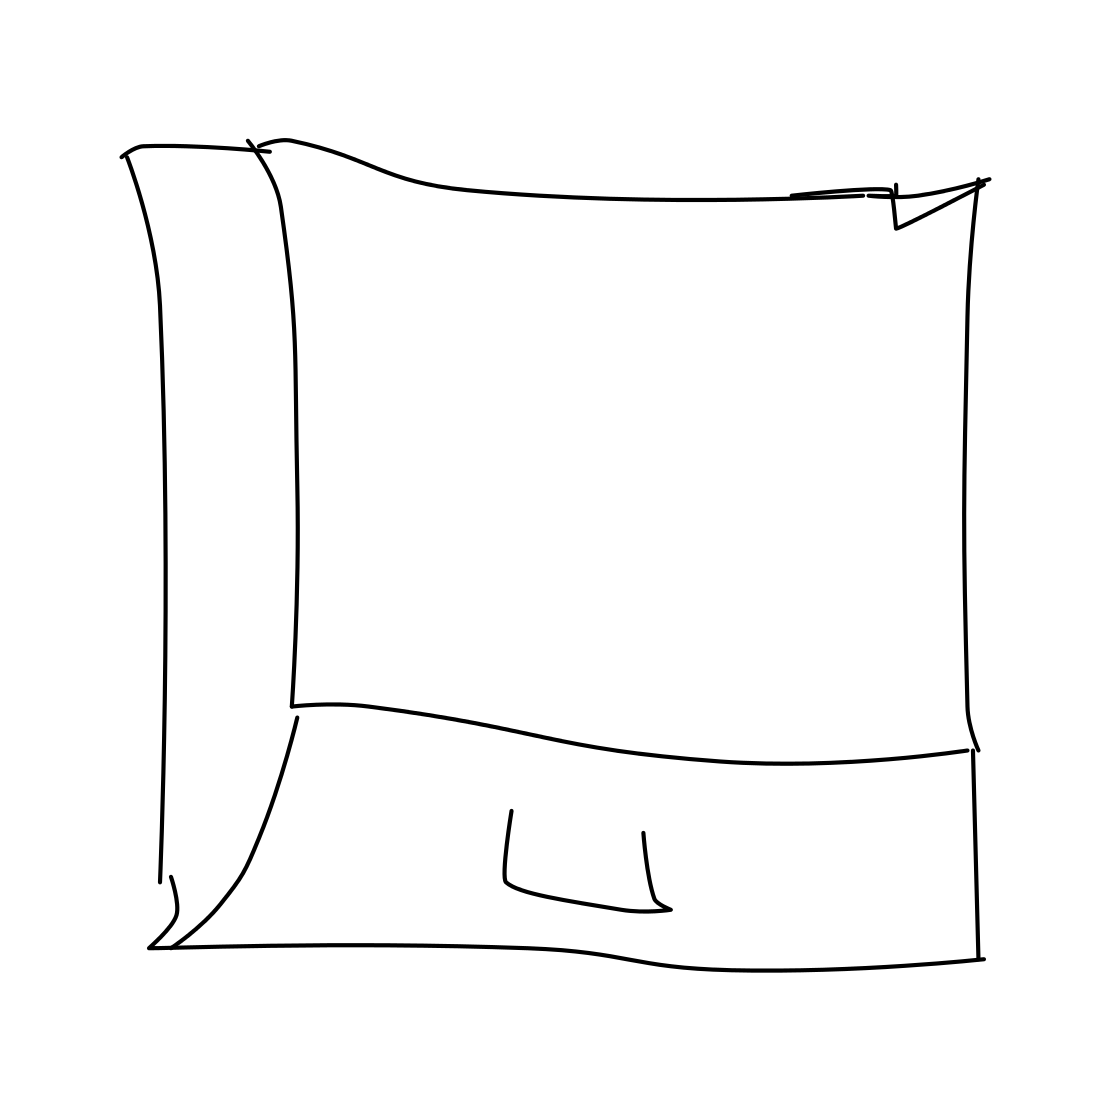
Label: suitcase